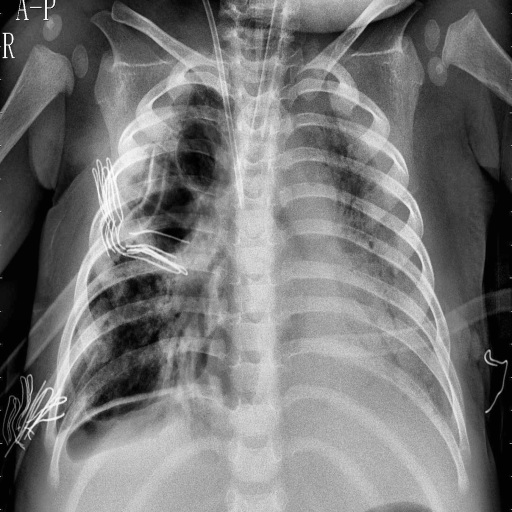
Finding: PNEUMONIA